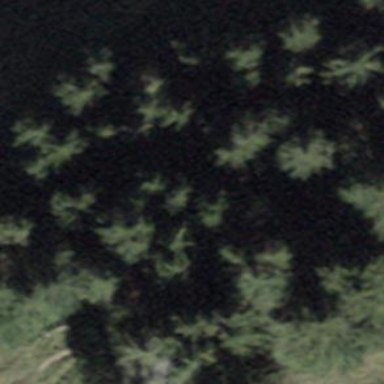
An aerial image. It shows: Forest area.